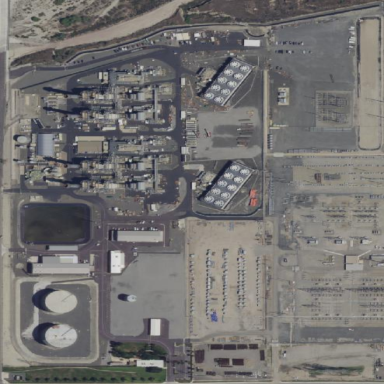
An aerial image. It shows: Industrial area with power plant.